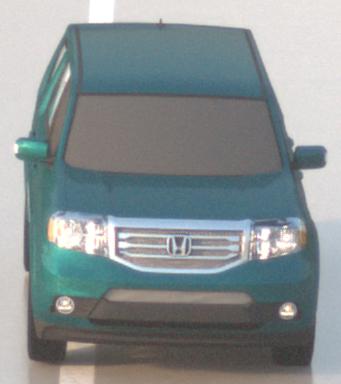
Make: Honda
Model: Pilot
Detailed model: Gen. 2 Facelift
Model produced from: 2012
Model produced until: 2015
Doors: 5
Color: blue
Road condition: wet road
Daytime: sunrise or sunset
Contrast: medium contrast